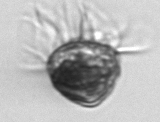
Label: Strombidium_morphotype2